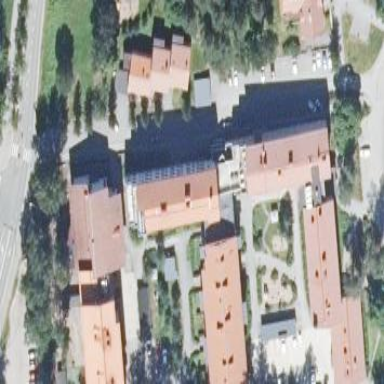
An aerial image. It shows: Healthcare facility identified as hospital.